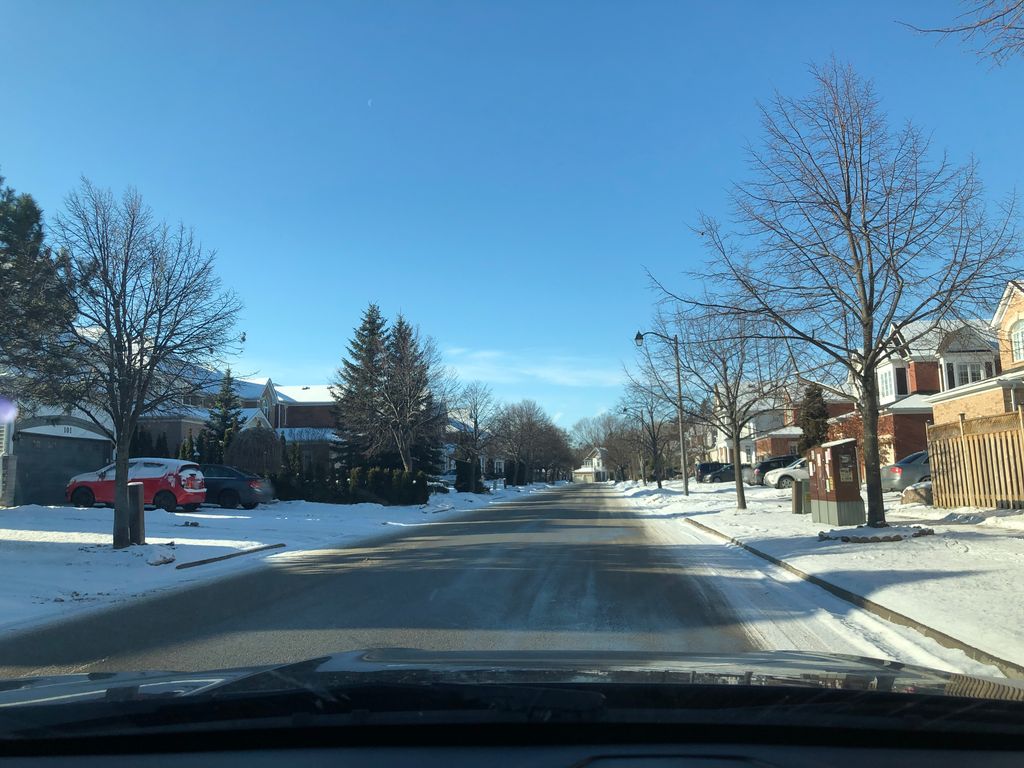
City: toronto